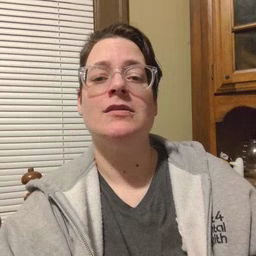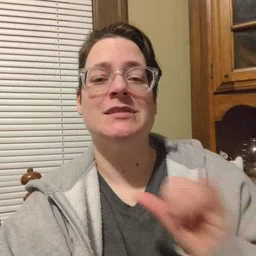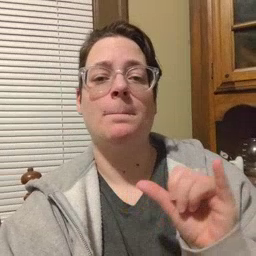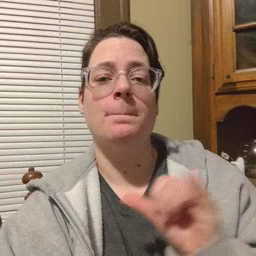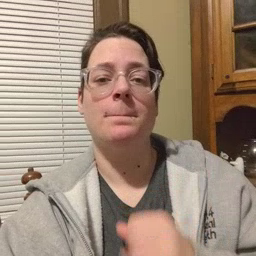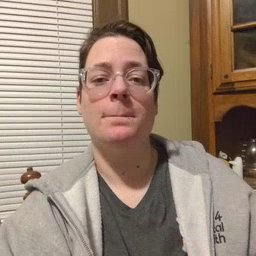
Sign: same